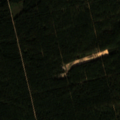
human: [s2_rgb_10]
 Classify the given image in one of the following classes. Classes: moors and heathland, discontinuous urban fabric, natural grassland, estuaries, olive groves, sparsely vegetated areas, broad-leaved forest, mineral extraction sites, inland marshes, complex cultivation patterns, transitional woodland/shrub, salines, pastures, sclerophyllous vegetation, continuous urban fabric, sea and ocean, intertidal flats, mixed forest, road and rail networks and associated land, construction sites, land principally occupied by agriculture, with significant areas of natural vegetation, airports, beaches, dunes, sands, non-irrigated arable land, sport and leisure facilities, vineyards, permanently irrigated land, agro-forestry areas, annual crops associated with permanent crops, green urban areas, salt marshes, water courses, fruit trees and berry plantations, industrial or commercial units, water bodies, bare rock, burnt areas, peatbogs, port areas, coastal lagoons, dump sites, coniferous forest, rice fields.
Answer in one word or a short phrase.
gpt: coniferous forest, transitional woodland/shrub